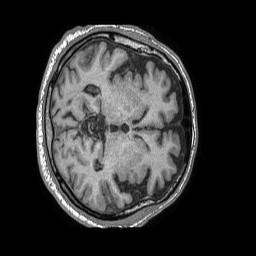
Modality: T1w
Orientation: axial
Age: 76
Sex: male
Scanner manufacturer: philips
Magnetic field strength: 1.5 T
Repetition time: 0.007752 s
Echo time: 0.003537 s